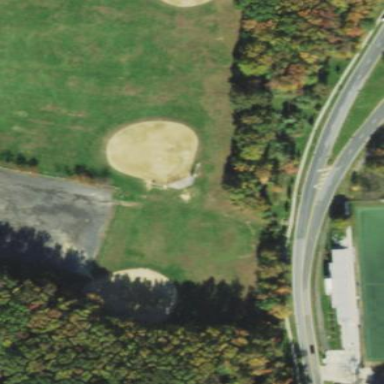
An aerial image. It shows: Baseball pitch for leisure and sports activities.